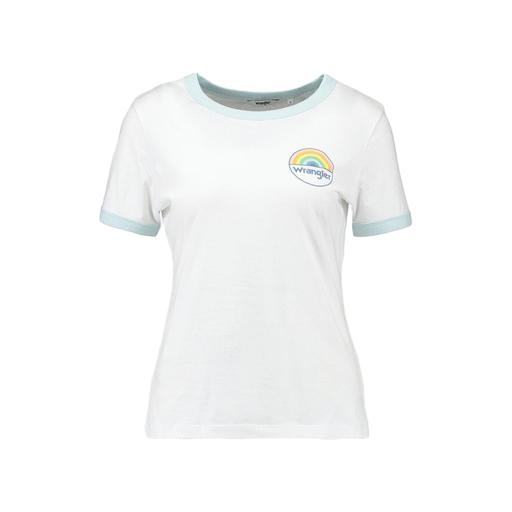
white rainbow tee, multicolor women’s white large t-shirt, white friend ringer tee, white background